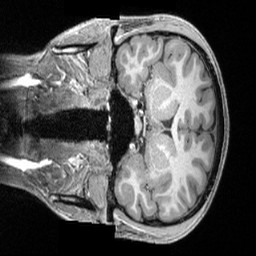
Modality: T1w
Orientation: coronal
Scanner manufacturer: siemens
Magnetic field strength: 3 T
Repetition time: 2.4 s
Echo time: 0.00222 s